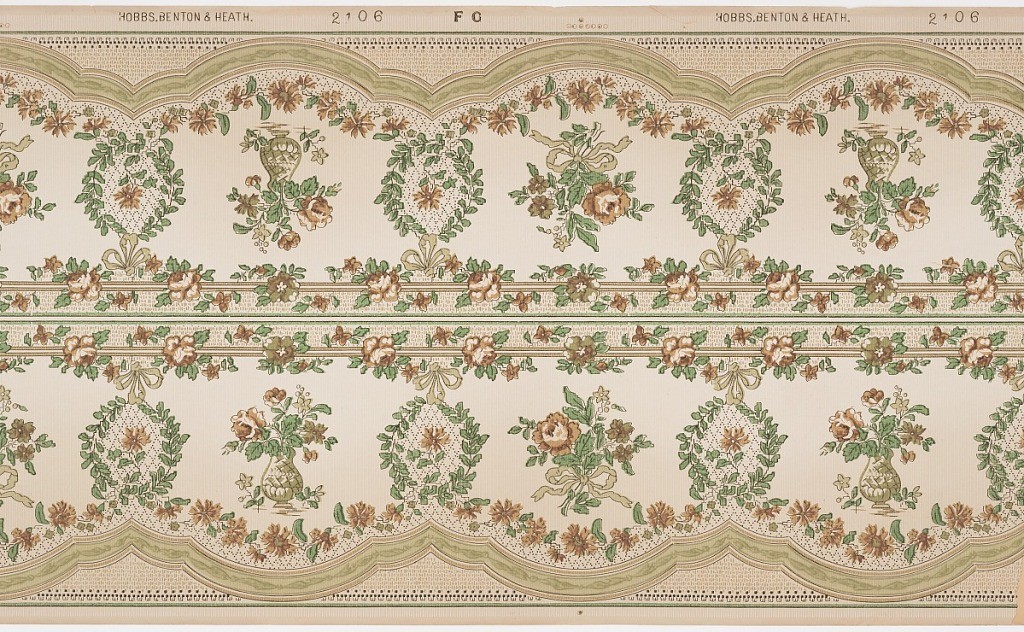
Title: Frieze
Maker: Hobbs, Benton & Heath, Hoboken, New Jersey
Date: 1905–1915
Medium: Machine-printed paper
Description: flowers in a vase alternating with ribbon tied bouquets, scalloped band at bottom. Printed two borders across the width.